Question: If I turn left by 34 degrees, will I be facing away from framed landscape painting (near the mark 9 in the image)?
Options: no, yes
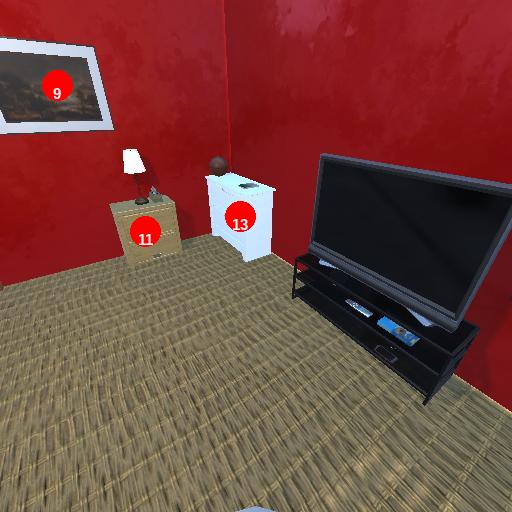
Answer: no